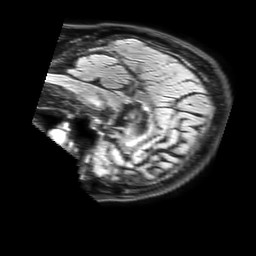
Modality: FLAIR
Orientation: sagittal
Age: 67
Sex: male
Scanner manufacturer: philips
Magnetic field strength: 3 T
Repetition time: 4.8 s
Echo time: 0.34 s